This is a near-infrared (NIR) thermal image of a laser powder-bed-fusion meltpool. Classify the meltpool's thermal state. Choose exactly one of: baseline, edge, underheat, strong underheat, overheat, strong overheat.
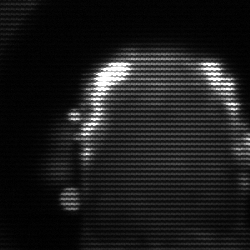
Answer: baseline